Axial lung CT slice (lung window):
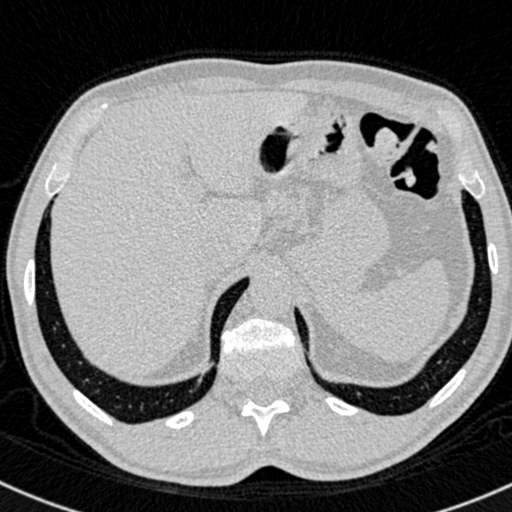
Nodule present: no